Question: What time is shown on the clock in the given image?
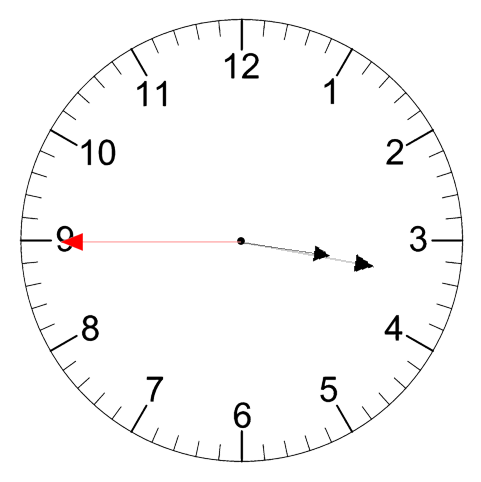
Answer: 03:16:45